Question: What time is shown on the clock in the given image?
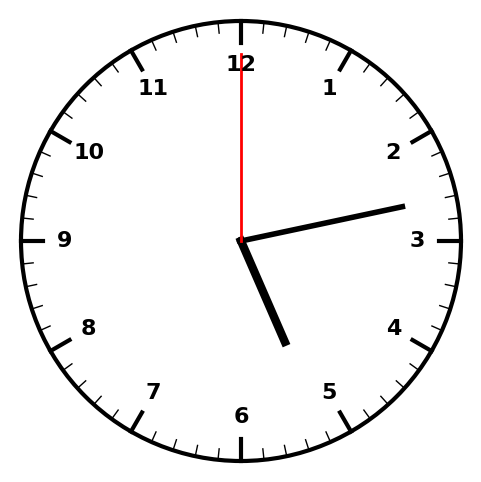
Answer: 05:13:00